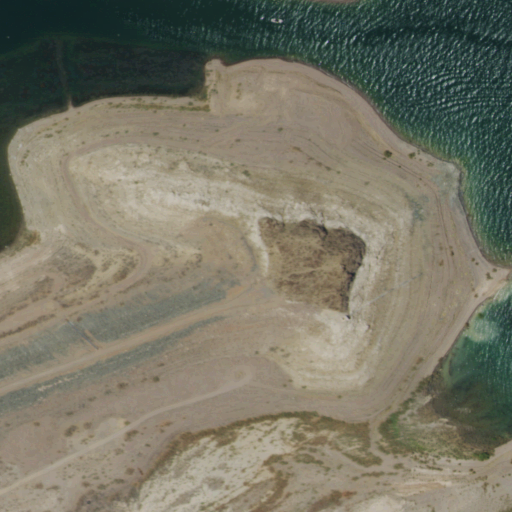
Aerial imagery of island in Nevada named Pyramid Island containing grassland, shrub, open water, herbaceous wetlands, and barren land